Field crop: maize
Growth stage: 2
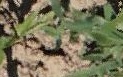
Species: maize